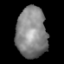
Tissue: lung
Cell type: T cells
Senescence score: 0.1552
Nuclear area (px): 1517
Mean DAPI intensity: 133.935